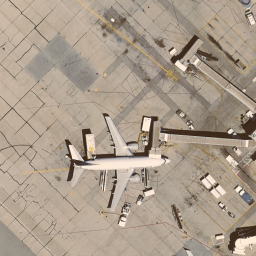
Label: airplane